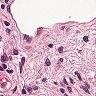
Metastatic tissue present: no